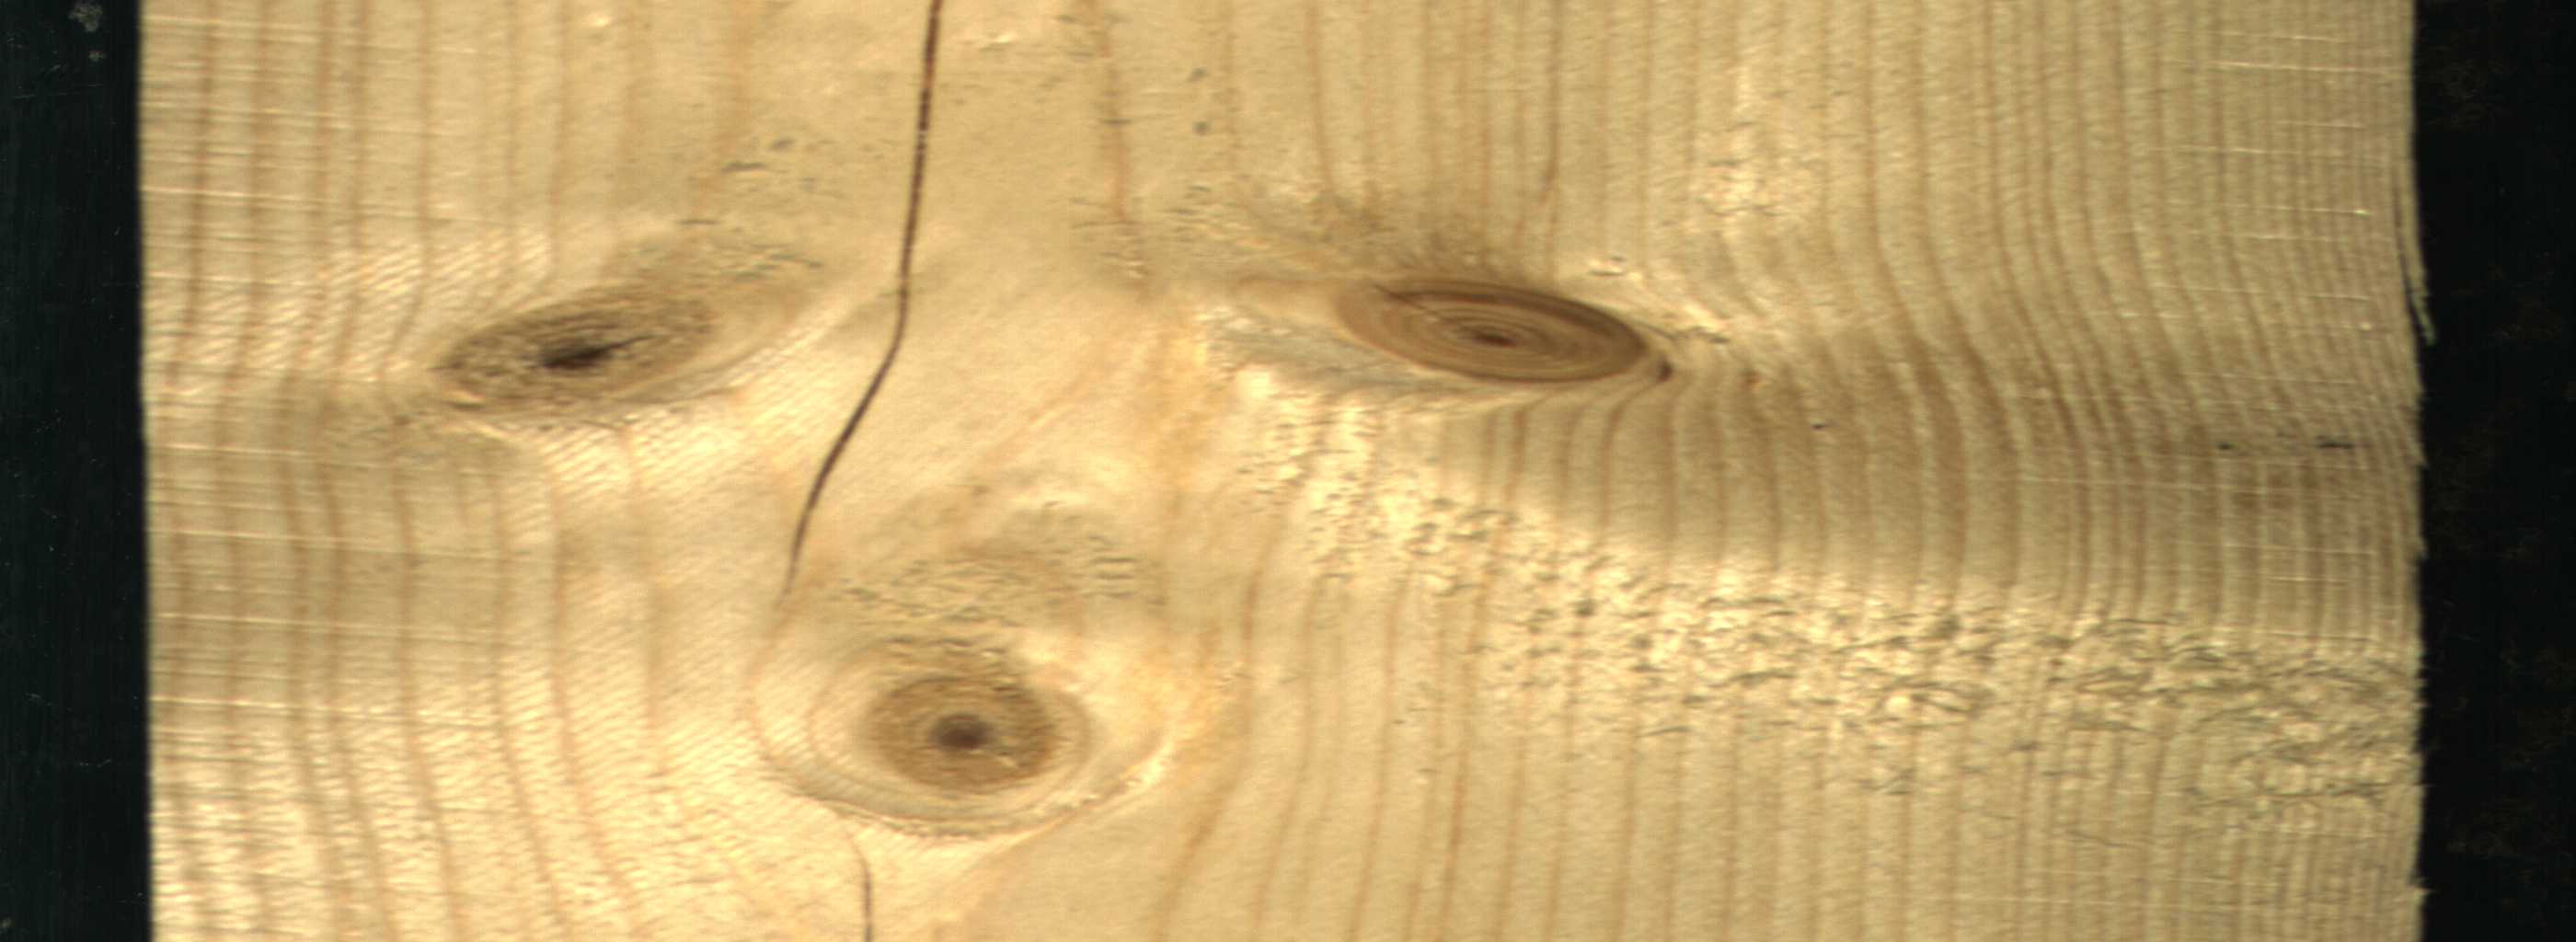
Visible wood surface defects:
Crack
Crack
Live_Knot
Live_Knot
Live_Knot